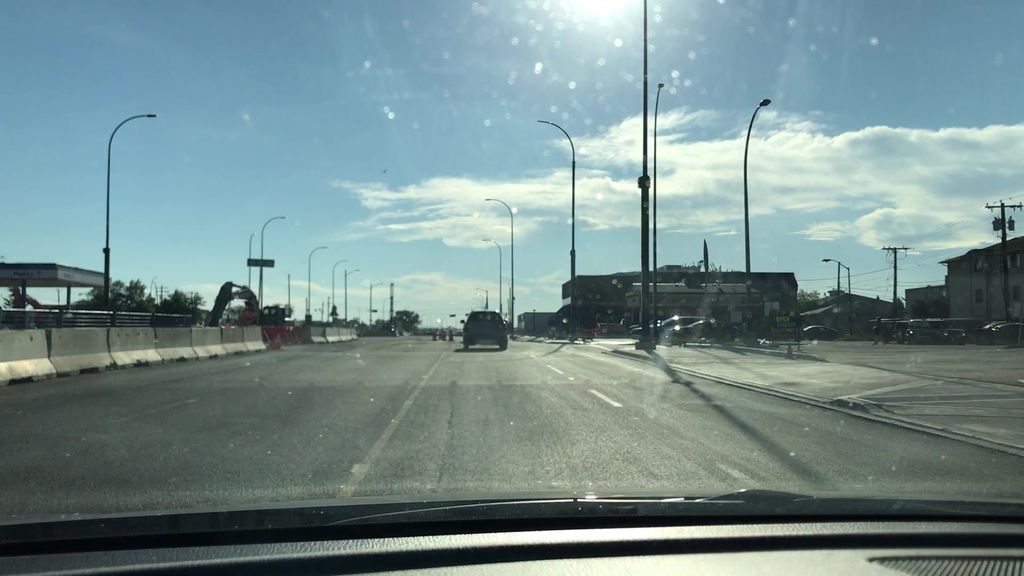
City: calgary